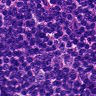
Metastatic tissue present: no